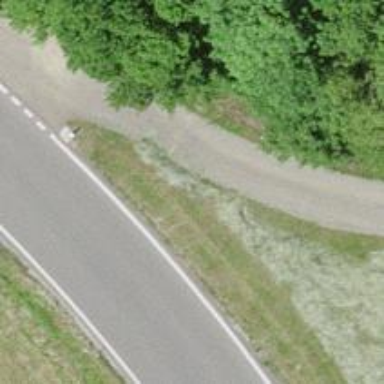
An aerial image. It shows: Service road with paved surface.